一年级 · 计数
这面墙缺了 ( ) 块砖, 画一画。

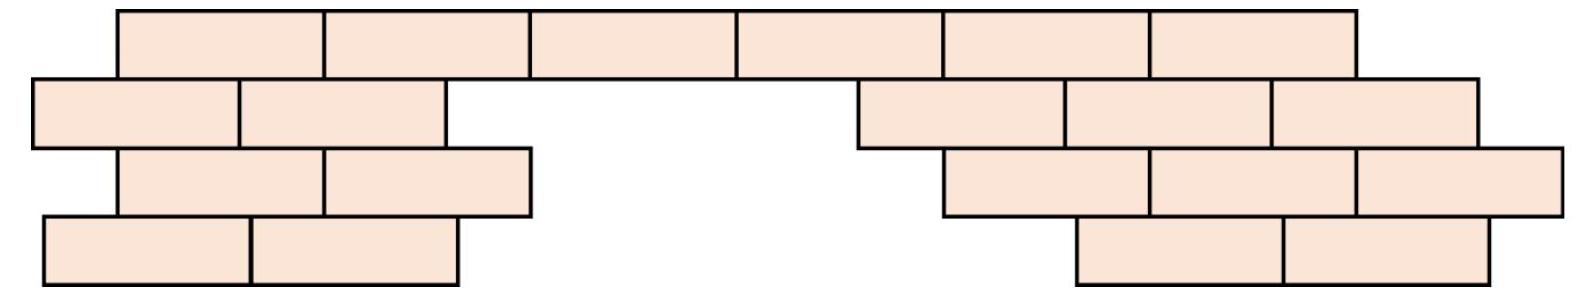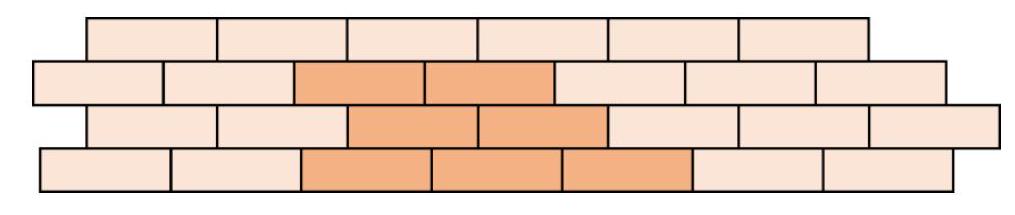
答案: 7